【题型】解答题　【知识点】解析几何　【难度】easy
\textbf{利用“平行于圆锥母线的平面截圆锥面，所得截线是抛物线”的几何原理，某快餐店用两个射灯（射出的光锥视为圆锥）在广告牌上投影出其标识，如图 1 所示，图 2 是投影出的抛物线的平面图，图 3 是一个射灯的直观图，在图 2 与图 3 中，点$O$、$A$、$B$在抛物线上，$OC$是抛物线的对称轴，$OC\perp AB$于$C$，$AB=3$米，$OC=4.5$米．}

\vspace{0.3cm}
\noindent\textbf{（Ⅰ）建立合适的坐标系，求抛物线的焦点到准线的距离；}
\noindent\textbf{（Ⅱ）在图 3 中，已知$OC$平行于圆锥的母线$SD$，$AB$、$DE$是圆锥底面的直径，求圆锥的母线与轴的夹角的大小（精确到$0.01^\circ$）．}

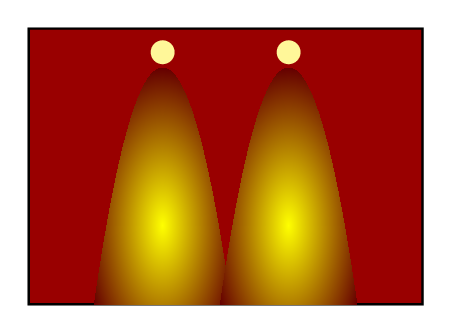
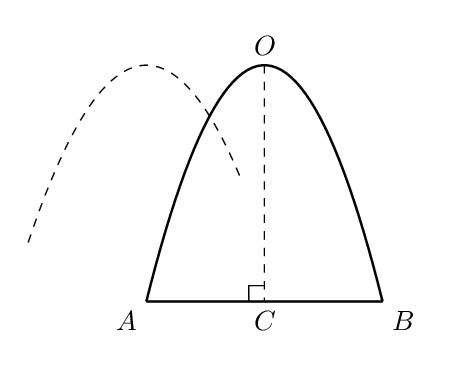
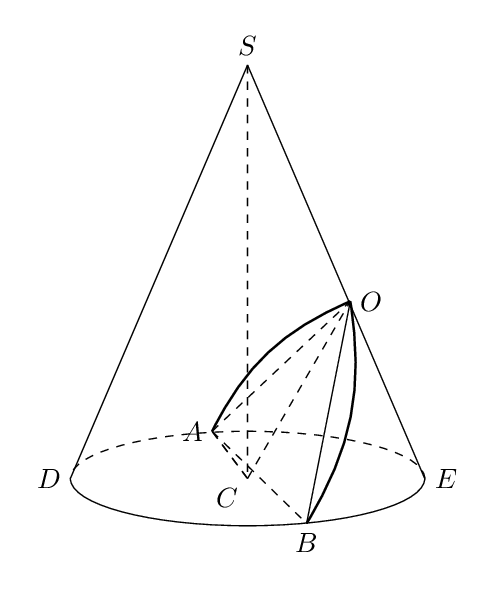
【解答】
\vspace{0.5cm}
\noindent\textbf{【分析】（Ⅰ）以$O$为原点，$OC$所在直线为$y$轴建立直角坐标系，求得$A$、$B$坐标，即可得到抛物线方程，进而可求得答案；}
\noindent\textbf{（Ⅱ）由题求得$SD$，$CD$，解出圆锥的母线与轴的夹角的正弦值为$\dfrac{CD}{SD}$，即可得到答案．}

\vspace{0.5cm}
\noindent\textbf{【解答】解：（Ⅰ）以$O$为原点，$OC$所在直线为$y$轴建立直角坐标系，}
\noindent\textbf{则$O(0,0)$，$A\left(-\dfrac{3}{2}, -\dfrac{9}{2}\right)$，$B\left(\dfrac{3}{2}, -\dfrac{9}{2}\right)$，则抛物线方程为$x^2=-\dfrac{1}{2}y$，}
\noindent\textbf{所以抛物线的焦点到准线的距离为$\dfrac{1}{4}$；}

\vspace{0.3cm}
\noindent\textbf{（Ⅱ）由题意可知$SD=2OC=9$，$CD=\dfrac{1}{2}AB=\dfrac{3}{2}$，}
\noindent\textbf{设圆锥的母线与轴的夹角的大小为$\theta$，$\sin\theta=\dfrac{CD}{SD}=\dfrac{1}{6}$，则$\theta=\arcsin\dfrac{1}{6}\approx9.59^\circ$，}
\noindent\textbf{所以圆锥的母线与轴的夹角的大小为$9.59^\circ$．}

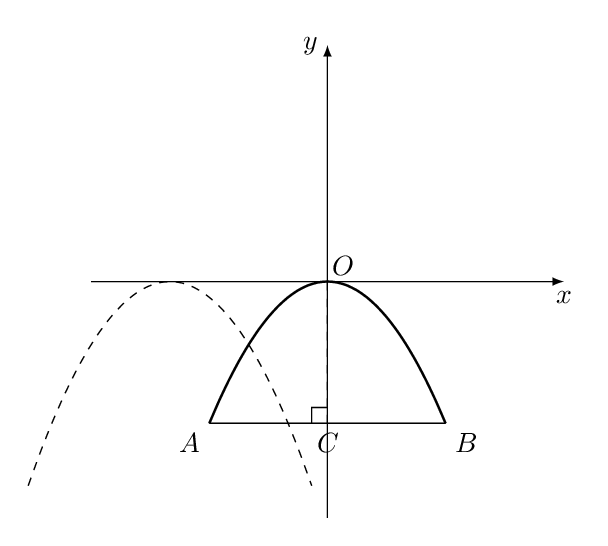